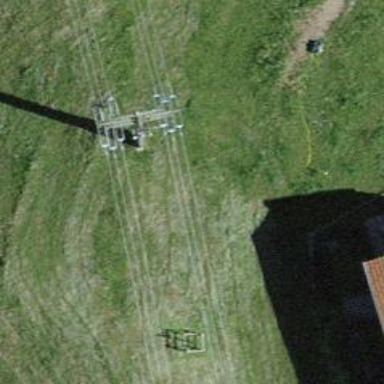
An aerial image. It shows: Power tower.